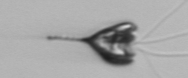
Label: Pyramimonas_longicauda